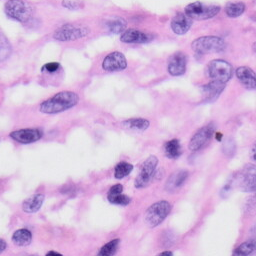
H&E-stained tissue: Skin